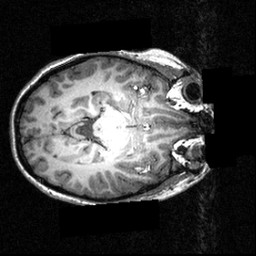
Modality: T1w
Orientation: axial
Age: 16
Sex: female
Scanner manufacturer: siemens
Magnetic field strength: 3.951 T
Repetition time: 1.5 s
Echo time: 0.00335 s